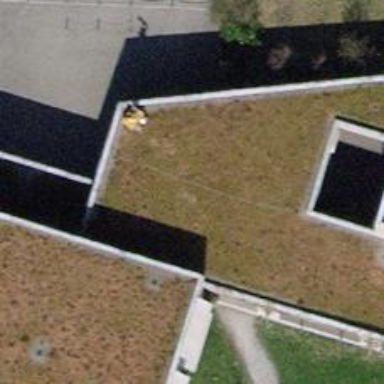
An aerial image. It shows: Footway tunnel passing through building.